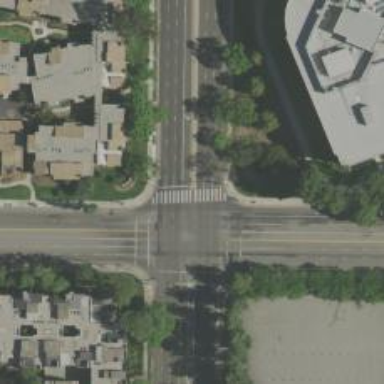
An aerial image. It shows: Primary road with asphalt surface. There is separate sidewalk.